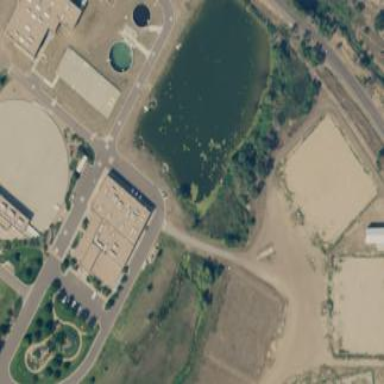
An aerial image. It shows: Man-made water works facility.